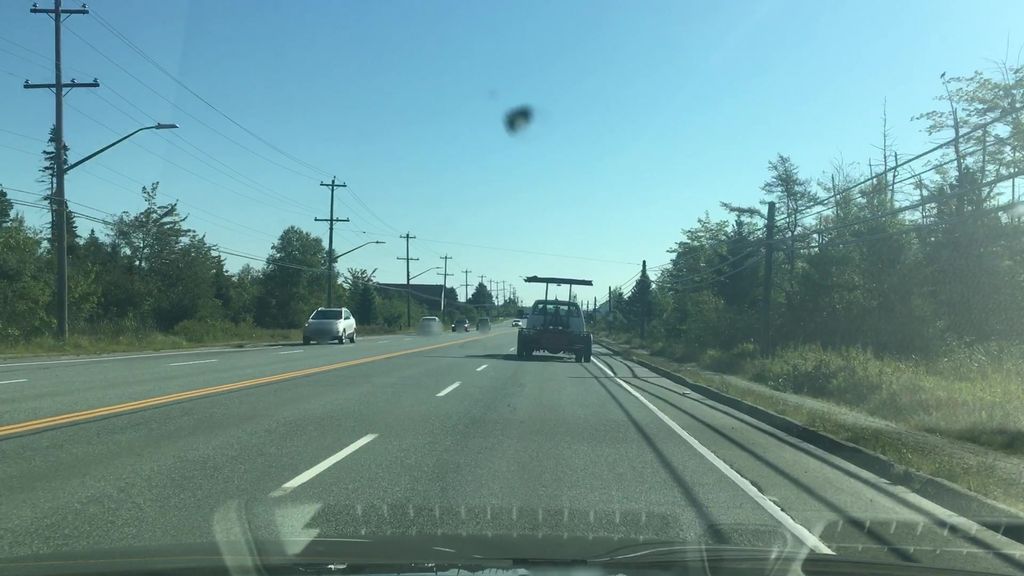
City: halifax